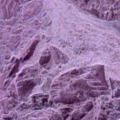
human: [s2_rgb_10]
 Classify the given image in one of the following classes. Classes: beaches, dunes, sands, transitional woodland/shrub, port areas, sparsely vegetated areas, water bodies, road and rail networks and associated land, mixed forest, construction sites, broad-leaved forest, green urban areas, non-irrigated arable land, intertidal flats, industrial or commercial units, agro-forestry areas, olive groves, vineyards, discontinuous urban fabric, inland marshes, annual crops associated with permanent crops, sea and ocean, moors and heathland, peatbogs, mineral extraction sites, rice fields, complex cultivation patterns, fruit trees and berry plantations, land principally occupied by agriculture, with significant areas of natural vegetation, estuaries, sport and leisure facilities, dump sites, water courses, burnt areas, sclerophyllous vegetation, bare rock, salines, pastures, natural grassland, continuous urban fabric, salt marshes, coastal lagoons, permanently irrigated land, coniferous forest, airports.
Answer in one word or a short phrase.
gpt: sea and ocean